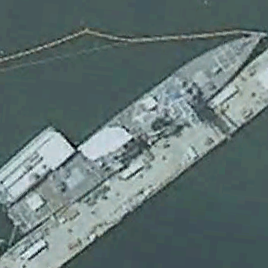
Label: destroyer